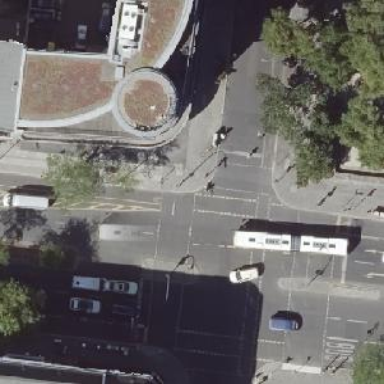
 there is cycle track separated by kerb."